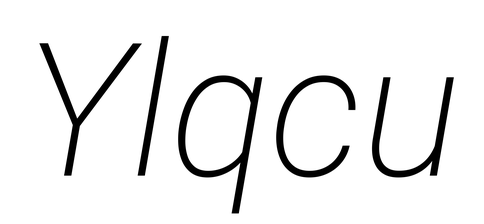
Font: Roboto-Italic_ExtraLight_Italic